二年级 · 算术
先在下图的口中填出得数, 再写出综合算式 ( )。

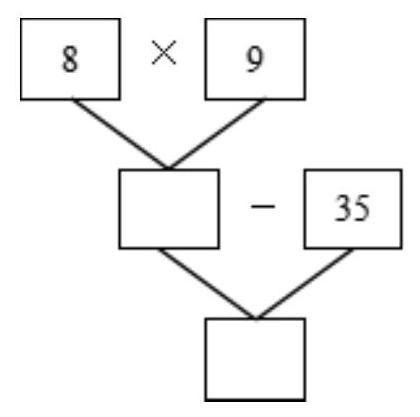
答案: 8 \times 9-35=37$

【分析】根据图片先算出 $8 \times 9$ 的结果再减去 35 , 由此进行列式, 据此解答。

【详解】 $8 \times 9=72$,

$72-35=37$

由图得综合算式为: $8 \times 9-35=37$

【点睛】本题主要考查了整数的混合运算。